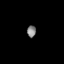
Tissue: prostate
Cell type: T cells
Senescence score: 0.346
Nuclear area (px): 97
Mean DAPI intensity: 138.897